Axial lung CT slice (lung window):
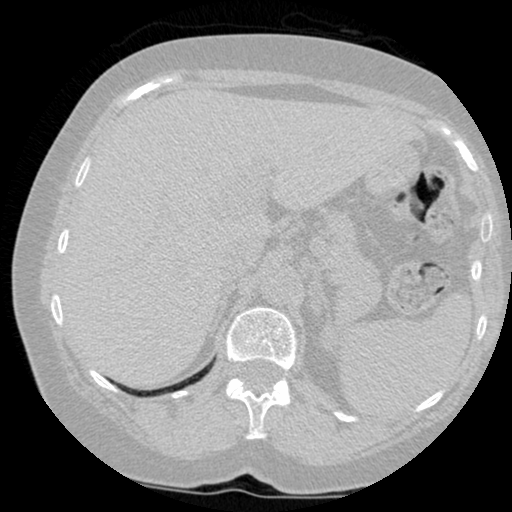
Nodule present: no